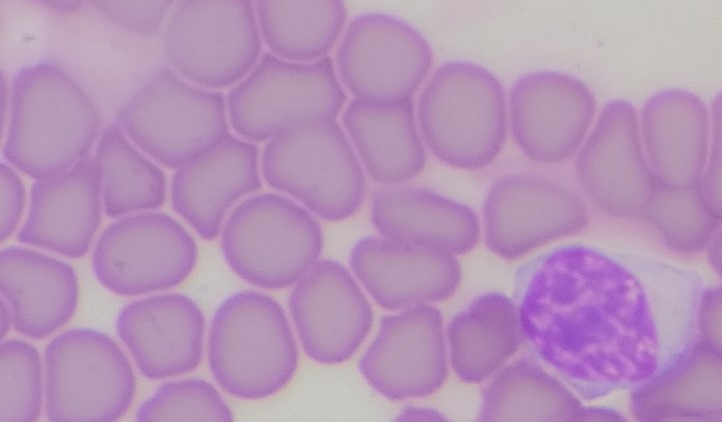
White blood cell type: Lymphocyte